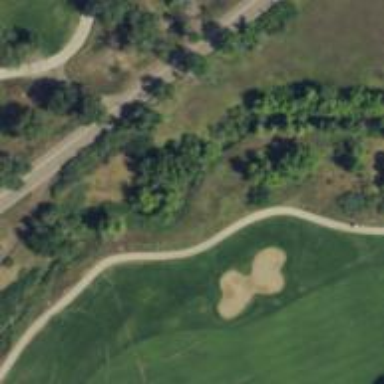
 known as golf cart path. It is intended for easy navigation for golf carts."